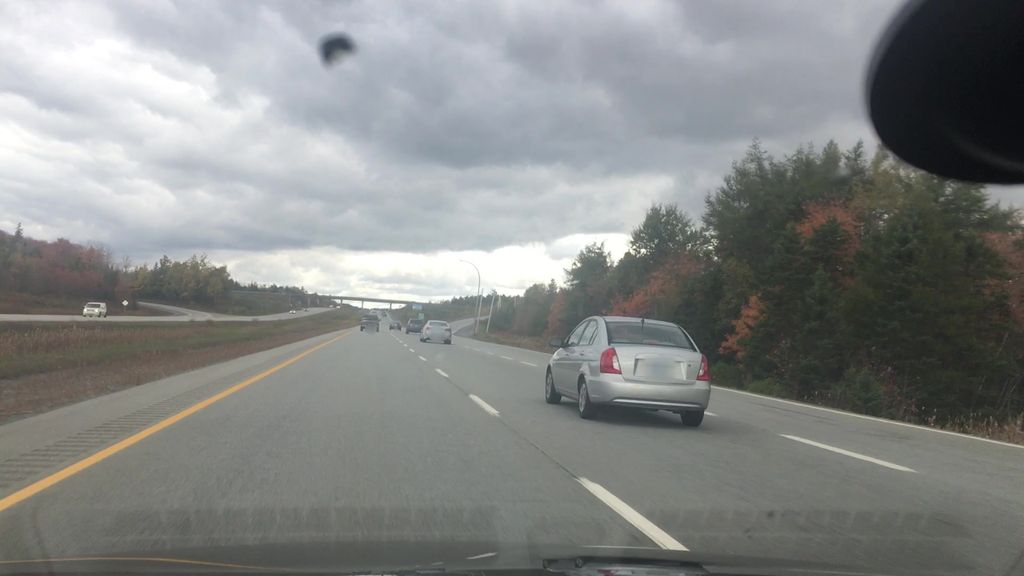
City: halifax